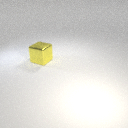
large yellow metal cube